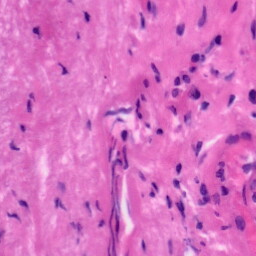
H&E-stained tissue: Tonsil